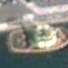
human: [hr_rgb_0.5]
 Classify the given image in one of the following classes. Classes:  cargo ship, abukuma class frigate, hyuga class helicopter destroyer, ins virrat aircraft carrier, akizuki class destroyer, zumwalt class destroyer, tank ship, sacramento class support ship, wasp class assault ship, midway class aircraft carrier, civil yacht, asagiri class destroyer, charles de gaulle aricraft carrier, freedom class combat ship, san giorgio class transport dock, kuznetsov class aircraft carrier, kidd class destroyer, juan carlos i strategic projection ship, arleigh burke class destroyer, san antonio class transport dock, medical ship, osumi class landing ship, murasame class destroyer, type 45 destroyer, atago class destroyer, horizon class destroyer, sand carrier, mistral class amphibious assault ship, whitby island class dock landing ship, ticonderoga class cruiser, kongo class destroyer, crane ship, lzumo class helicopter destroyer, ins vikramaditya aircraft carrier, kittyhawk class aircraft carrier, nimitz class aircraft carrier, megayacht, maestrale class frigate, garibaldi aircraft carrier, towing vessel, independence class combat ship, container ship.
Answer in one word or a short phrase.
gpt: Towing vessel